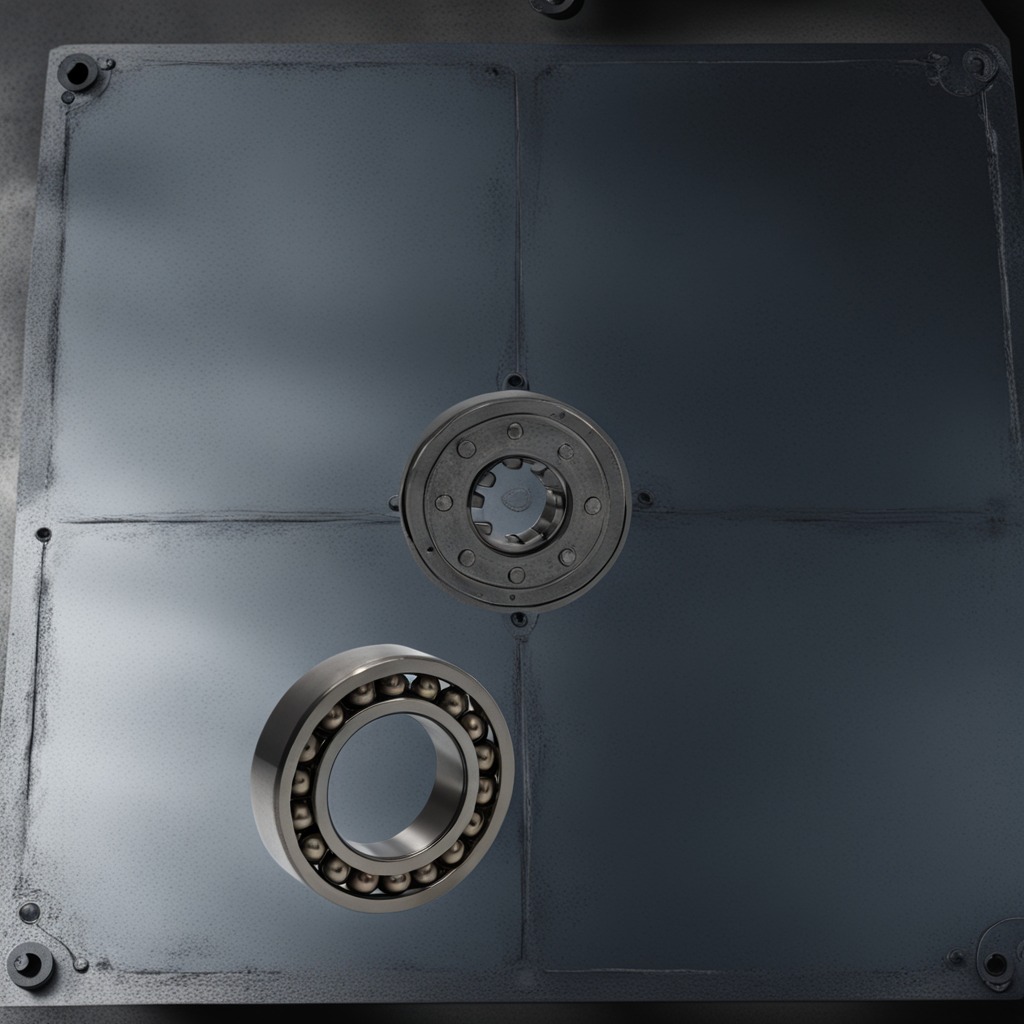
A metal ball bearing is lying on the cold steel table in a mining workshop.